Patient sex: F
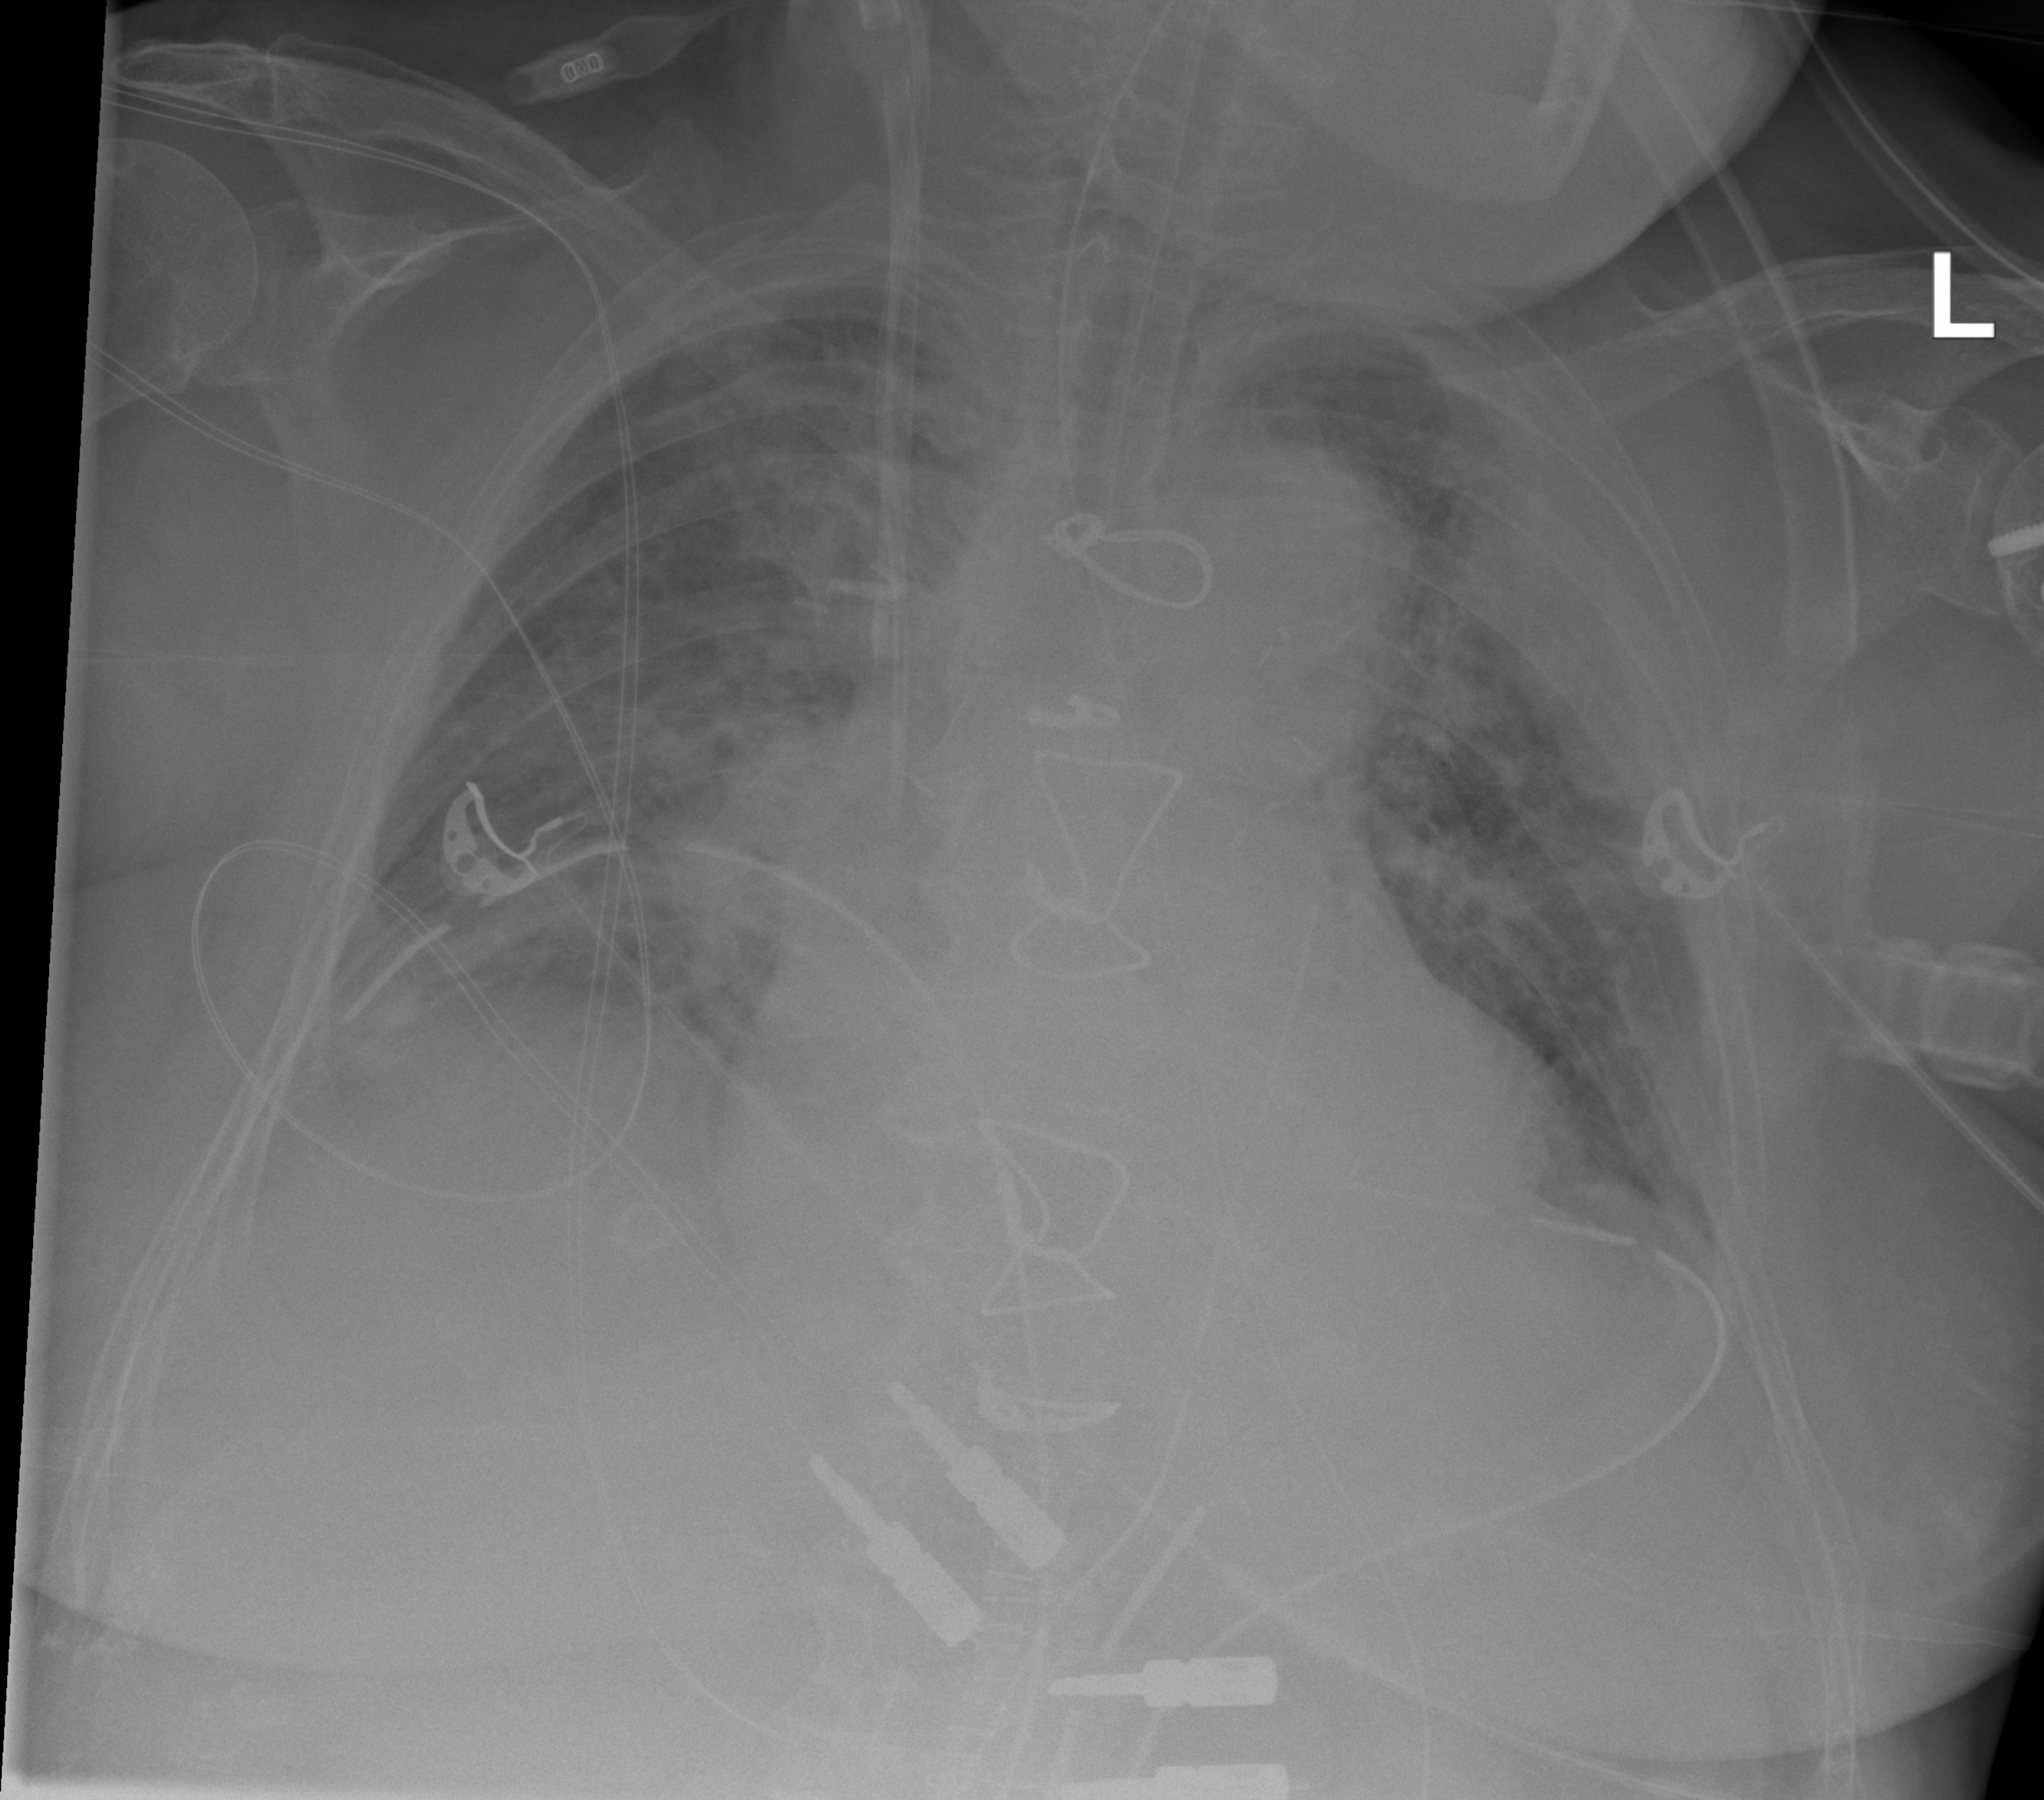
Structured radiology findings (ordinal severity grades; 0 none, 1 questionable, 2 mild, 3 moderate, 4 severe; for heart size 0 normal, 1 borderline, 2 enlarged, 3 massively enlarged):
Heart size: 1
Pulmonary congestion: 2
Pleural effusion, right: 2
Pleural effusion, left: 3
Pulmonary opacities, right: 2
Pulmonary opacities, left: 1
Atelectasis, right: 3
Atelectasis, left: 3